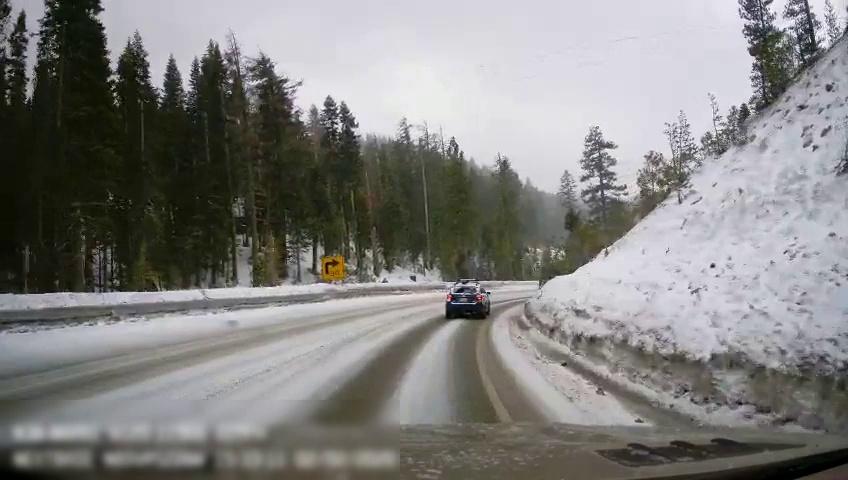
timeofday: Day
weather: Snowy
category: Drivable Space
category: Vehicles | Car
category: Lanes | Current Lane
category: Traffic | Signs